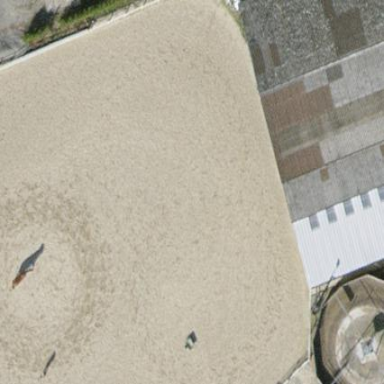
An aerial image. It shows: Equestrian pitch for leisure land use.